Current action and preconditions to check: trajectory_clear

Your task: For each precondition in the list above, predict whether it will hold at this action.

Consider the current scene as observed from the mobile robot's camera, and analyze the predicted future states of all dynamic agents (e.g., people, animals, vehicles, or any moving entities) within the NEXT SECOND.

IMPORTANT: Only answer "very likely" if you are absolutely certain—based on strong, clear evidence—that a dynamic agent will violate the precondition in the predicted future state. Do NOT answer "very likely" for unlikely, ambiguous, or low-probability risks.

Ask yourself for each precondition: Is there a high probability, with clear and convincing evidence, that the predicted future states of any dynamic agent will interfere with the predicted future state of the currently executing action within the NEXT SECOND, causing that precondition to fail?

Assess the risk level based on these predictions. Use "likely" or "very likely" if motions create a clear risk of interference.

Use "neutral" or "improbable" if agents are nearby but their predicted paths are clearly diverging or non-conflicting.

Failure Risk Categories: "very improbable", "improbable", "neutral", "likely", "very likely"

Answer Format: Output ONLY the probability_of_failure value from these categories: "very improbable", "improbable", "neutral", "likely", "very likely"

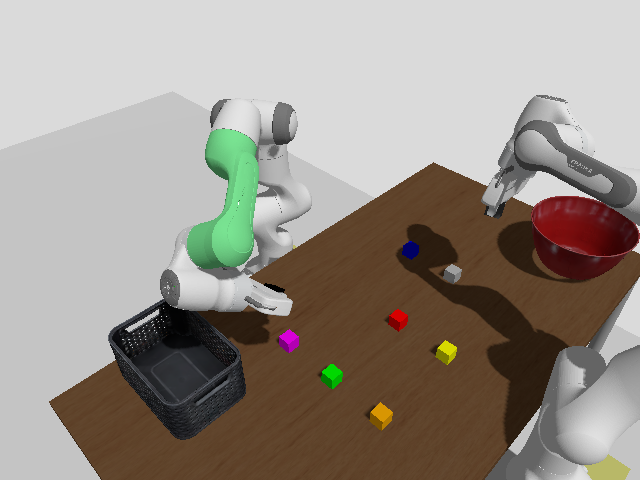

Answer: very improbable